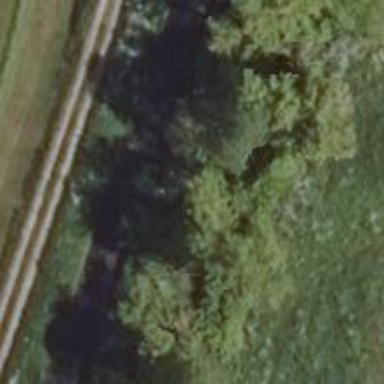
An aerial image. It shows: Row of trees in natural setting.